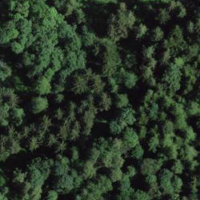
EUNIS habitat code: 44
Species observed at this site:
Urtica dioica